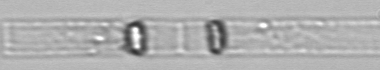
Label: Dactyliosolen_blavyanus